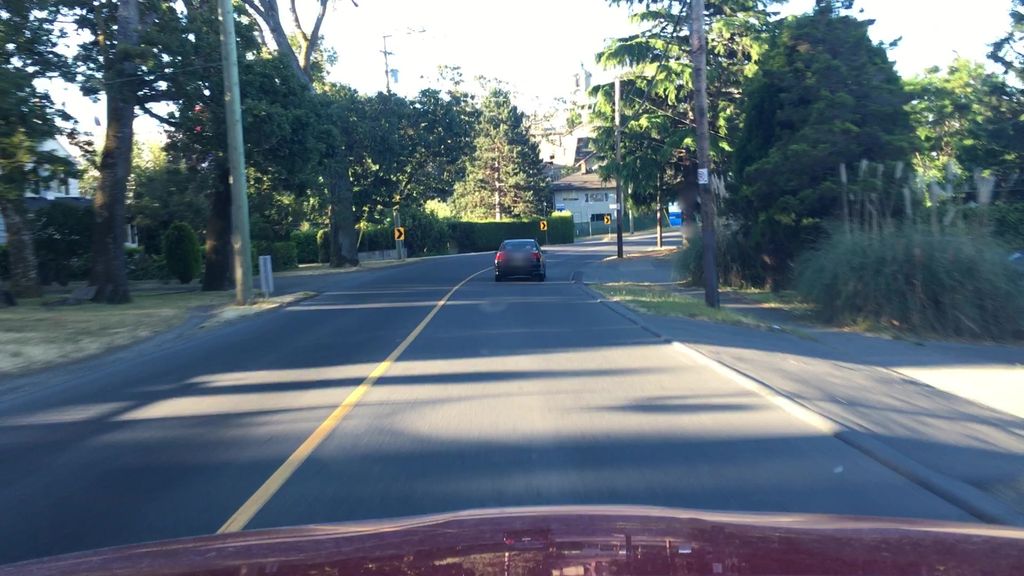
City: victoria